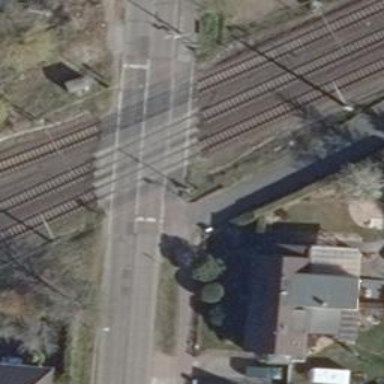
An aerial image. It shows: Crossing for the railway.